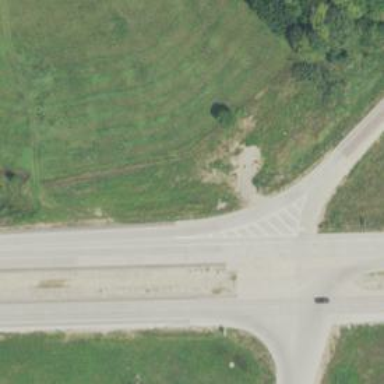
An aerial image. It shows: Primary road with asphalt surface.